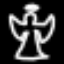
Label: angel